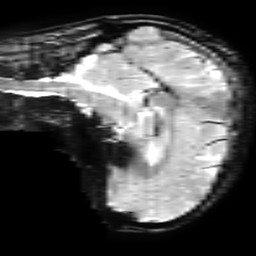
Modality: T2starw
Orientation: sagittal
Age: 30
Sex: male
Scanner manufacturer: ge
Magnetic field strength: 3 T
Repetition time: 0.65 s
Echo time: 0.02 s